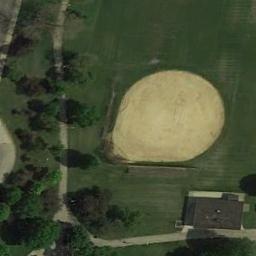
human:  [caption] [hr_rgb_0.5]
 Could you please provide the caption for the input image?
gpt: A baseball diamond is in the middle of grass next to some trees .

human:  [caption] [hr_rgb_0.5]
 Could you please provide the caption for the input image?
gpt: There are 11 baseball courts in the picture, Four of which are double the others .

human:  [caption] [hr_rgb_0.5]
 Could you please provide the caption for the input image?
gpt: A baseball diamond surrounded by some trees and a house beside .

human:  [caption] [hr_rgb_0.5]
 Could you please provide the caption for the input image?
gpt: There is a baseball diamond in the grass surrounded by the trees .

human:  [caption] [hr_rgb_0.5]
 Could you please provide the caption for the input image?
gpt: Many trees are beside the  baseball diamond .